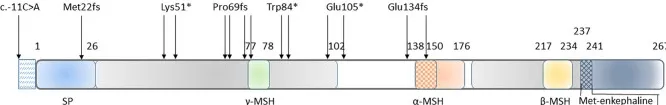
Schematic representation of POMC-derived peptides and genetic variants associated with autosomal recessive POMC deficiency. ACTH, corticotropin; beta-LPT, lipotropin beta; gamma-LPT, lipotropin gamma; alpha-MSH, melanotropin alpha; beta-MSH, melanotropin beta; gamma, MSH, melanotropin gamma; NPP, N-terminal peptide of proopiomelanocortin; SP, signal peptide.
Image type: chart (chart)